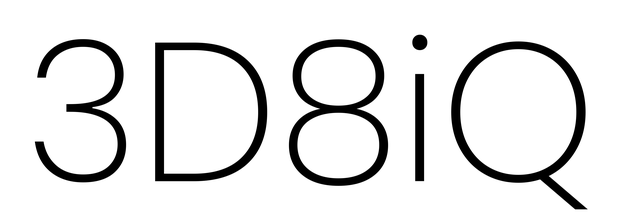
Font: Poppins-ExtraLight